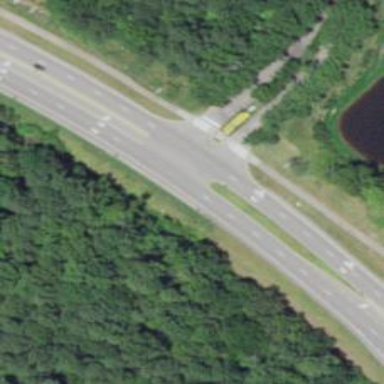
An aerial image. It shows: Marked crossing on asphalt cycleway.